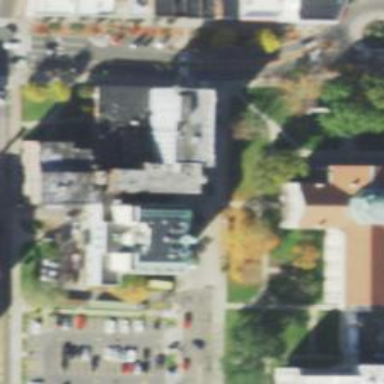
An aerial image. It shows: Public building.